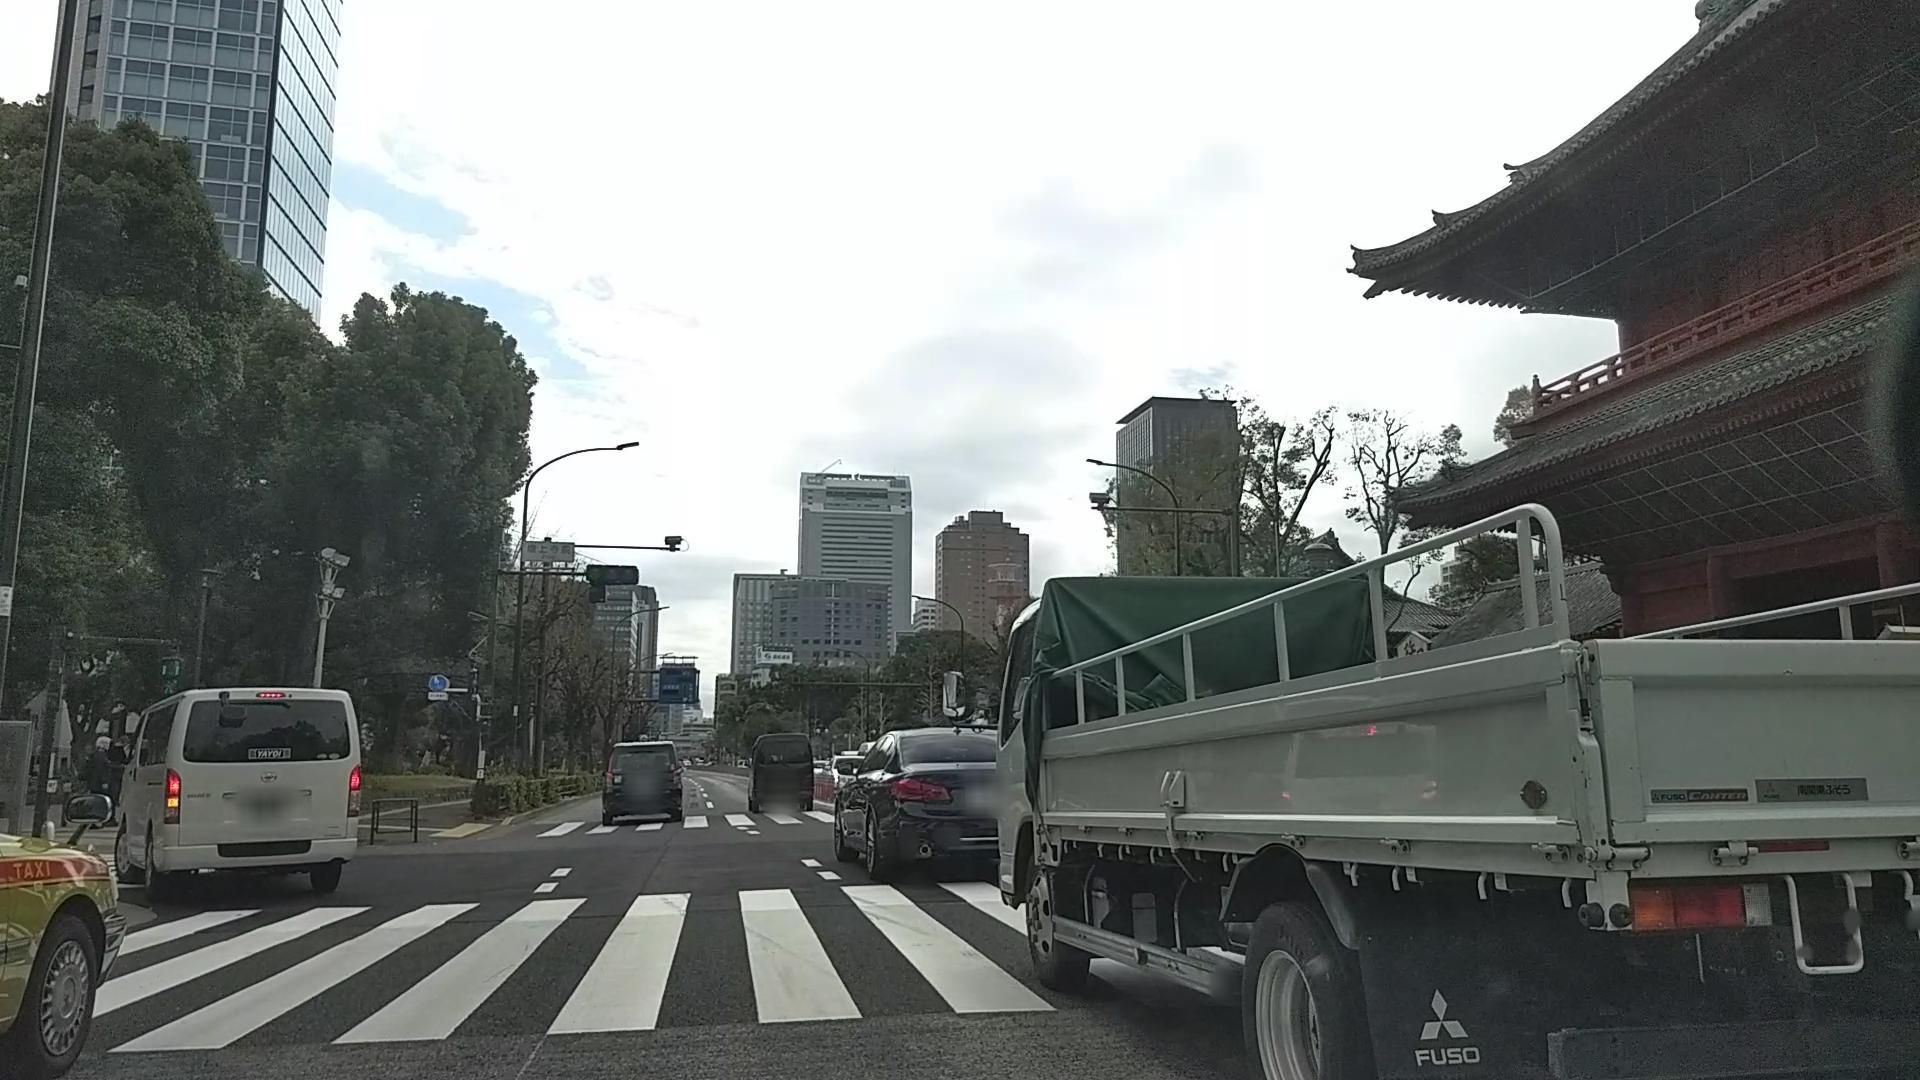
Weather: cloudy
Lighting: day
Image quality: good
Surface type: driving surface
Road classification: secondary
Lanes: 3
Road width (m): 6.0
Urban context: urban centre
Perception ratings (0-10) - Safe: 0.98, Lively: 3.21, Beautiful: 4.5, Boring: 9.07, Depressing: 4.07, Wealthy: 4.57